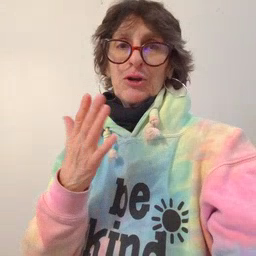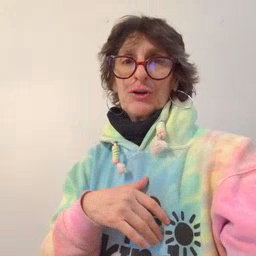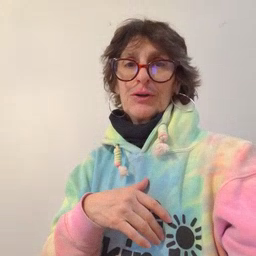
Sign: book